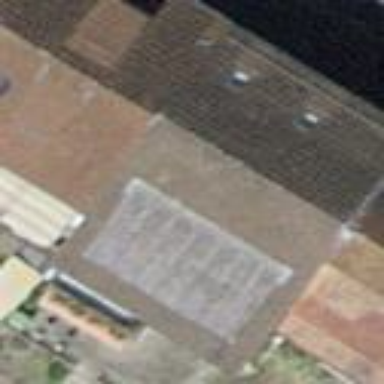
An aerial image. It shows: Building with tiled roof.